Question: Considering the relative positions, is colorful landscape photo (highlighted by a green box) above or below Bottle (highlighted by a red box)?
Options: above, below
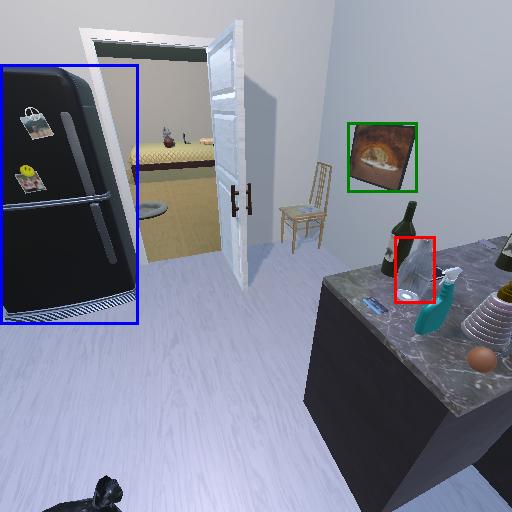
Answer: above